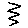
Label: zigzag